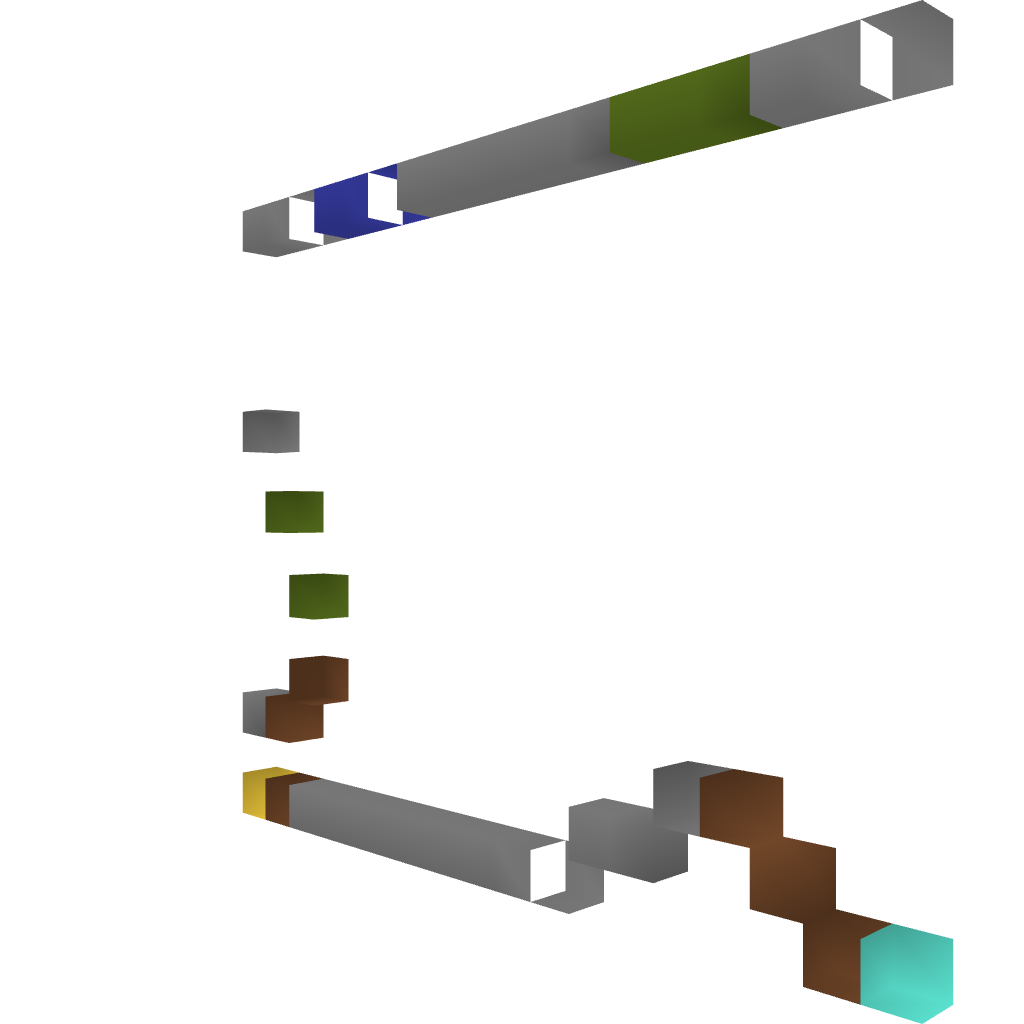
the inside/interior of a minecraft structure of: Sword pixel